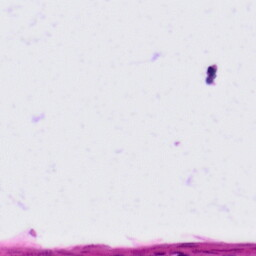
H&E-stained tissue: Tonsil